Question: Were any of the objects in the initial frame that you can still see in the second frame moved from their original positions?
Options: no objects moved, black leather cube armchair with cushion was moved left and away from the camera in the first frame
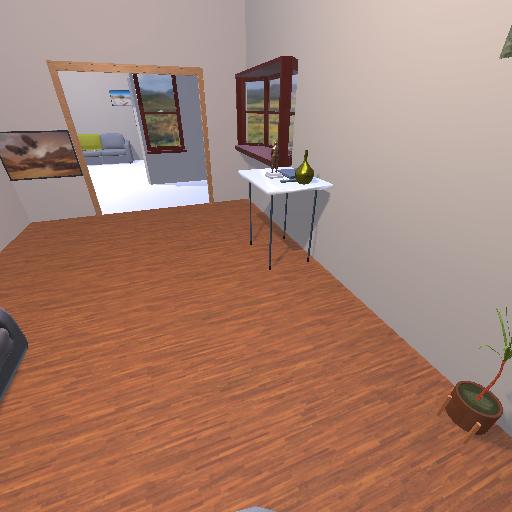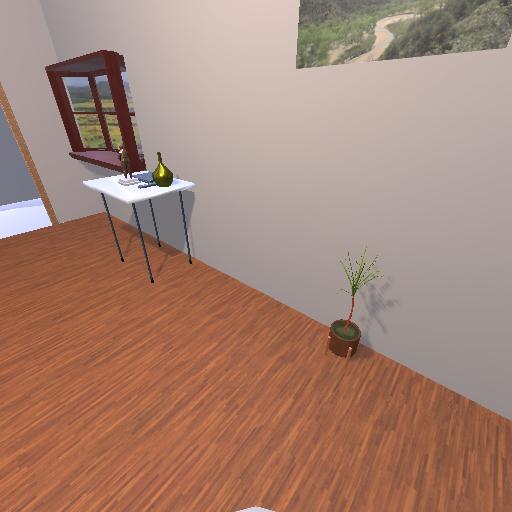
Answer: no objects moved